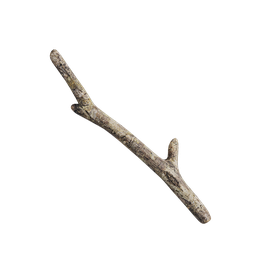
Label: nature